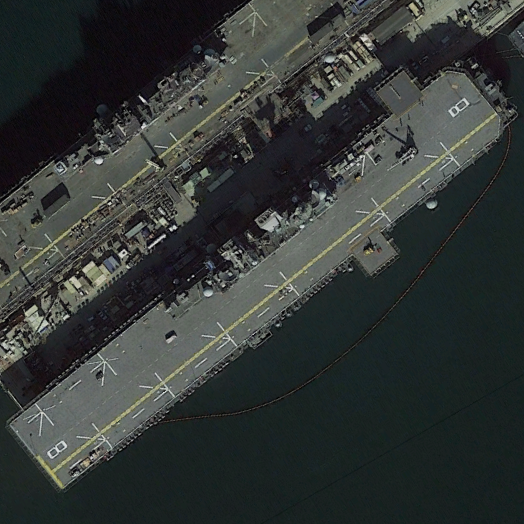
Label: assault